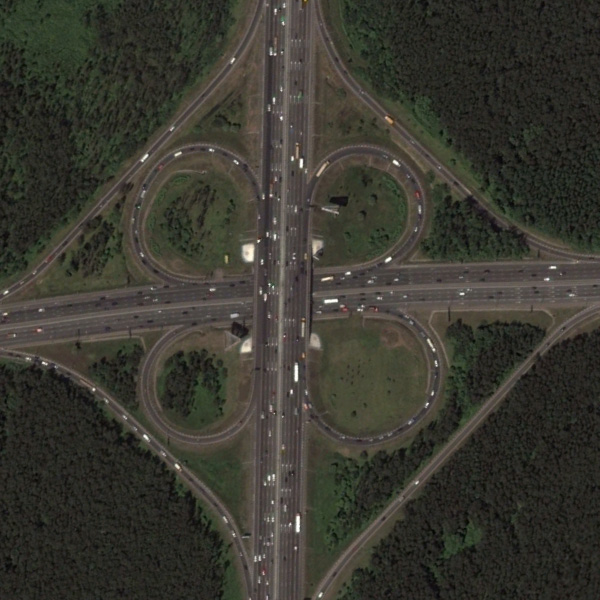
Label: Viaduct